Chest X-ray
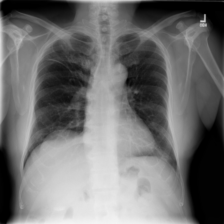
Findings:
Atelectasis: positive
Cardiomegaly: negative
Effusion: negative
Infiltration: negative
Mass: negative
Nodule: negative
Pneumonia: negative
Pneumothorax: negative
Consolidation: negative
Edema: negative
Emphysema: negative
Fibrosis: positive
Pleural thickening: negative
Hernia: negative